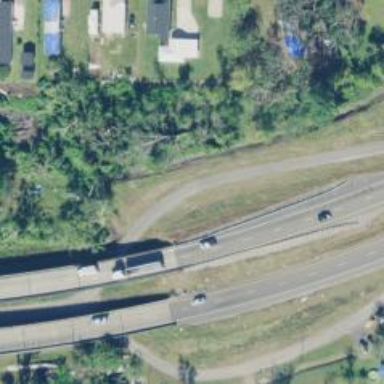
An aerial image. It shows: This image shows trunk highway that functions as expressway.